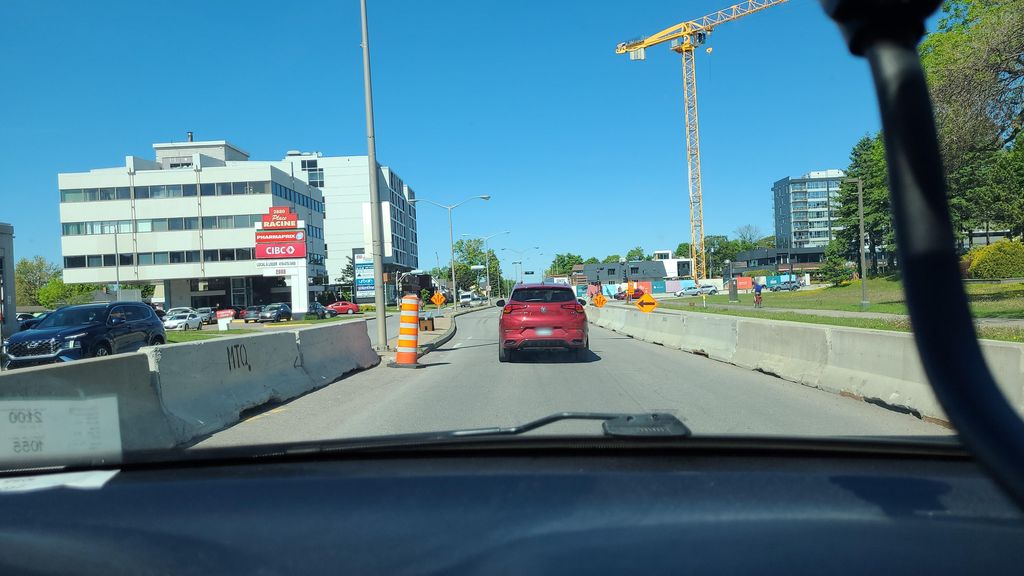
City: quebec_city